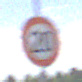
Verkehrszeichen: Geschwindigkeit20
Umgebung: Outdoor, Nature
Tageszeit: Midday
Wetter: PartlyCloudy
Licht: Natural
Jahreszeit: NotSpecified
Kontrast: HighContrast